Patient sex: M
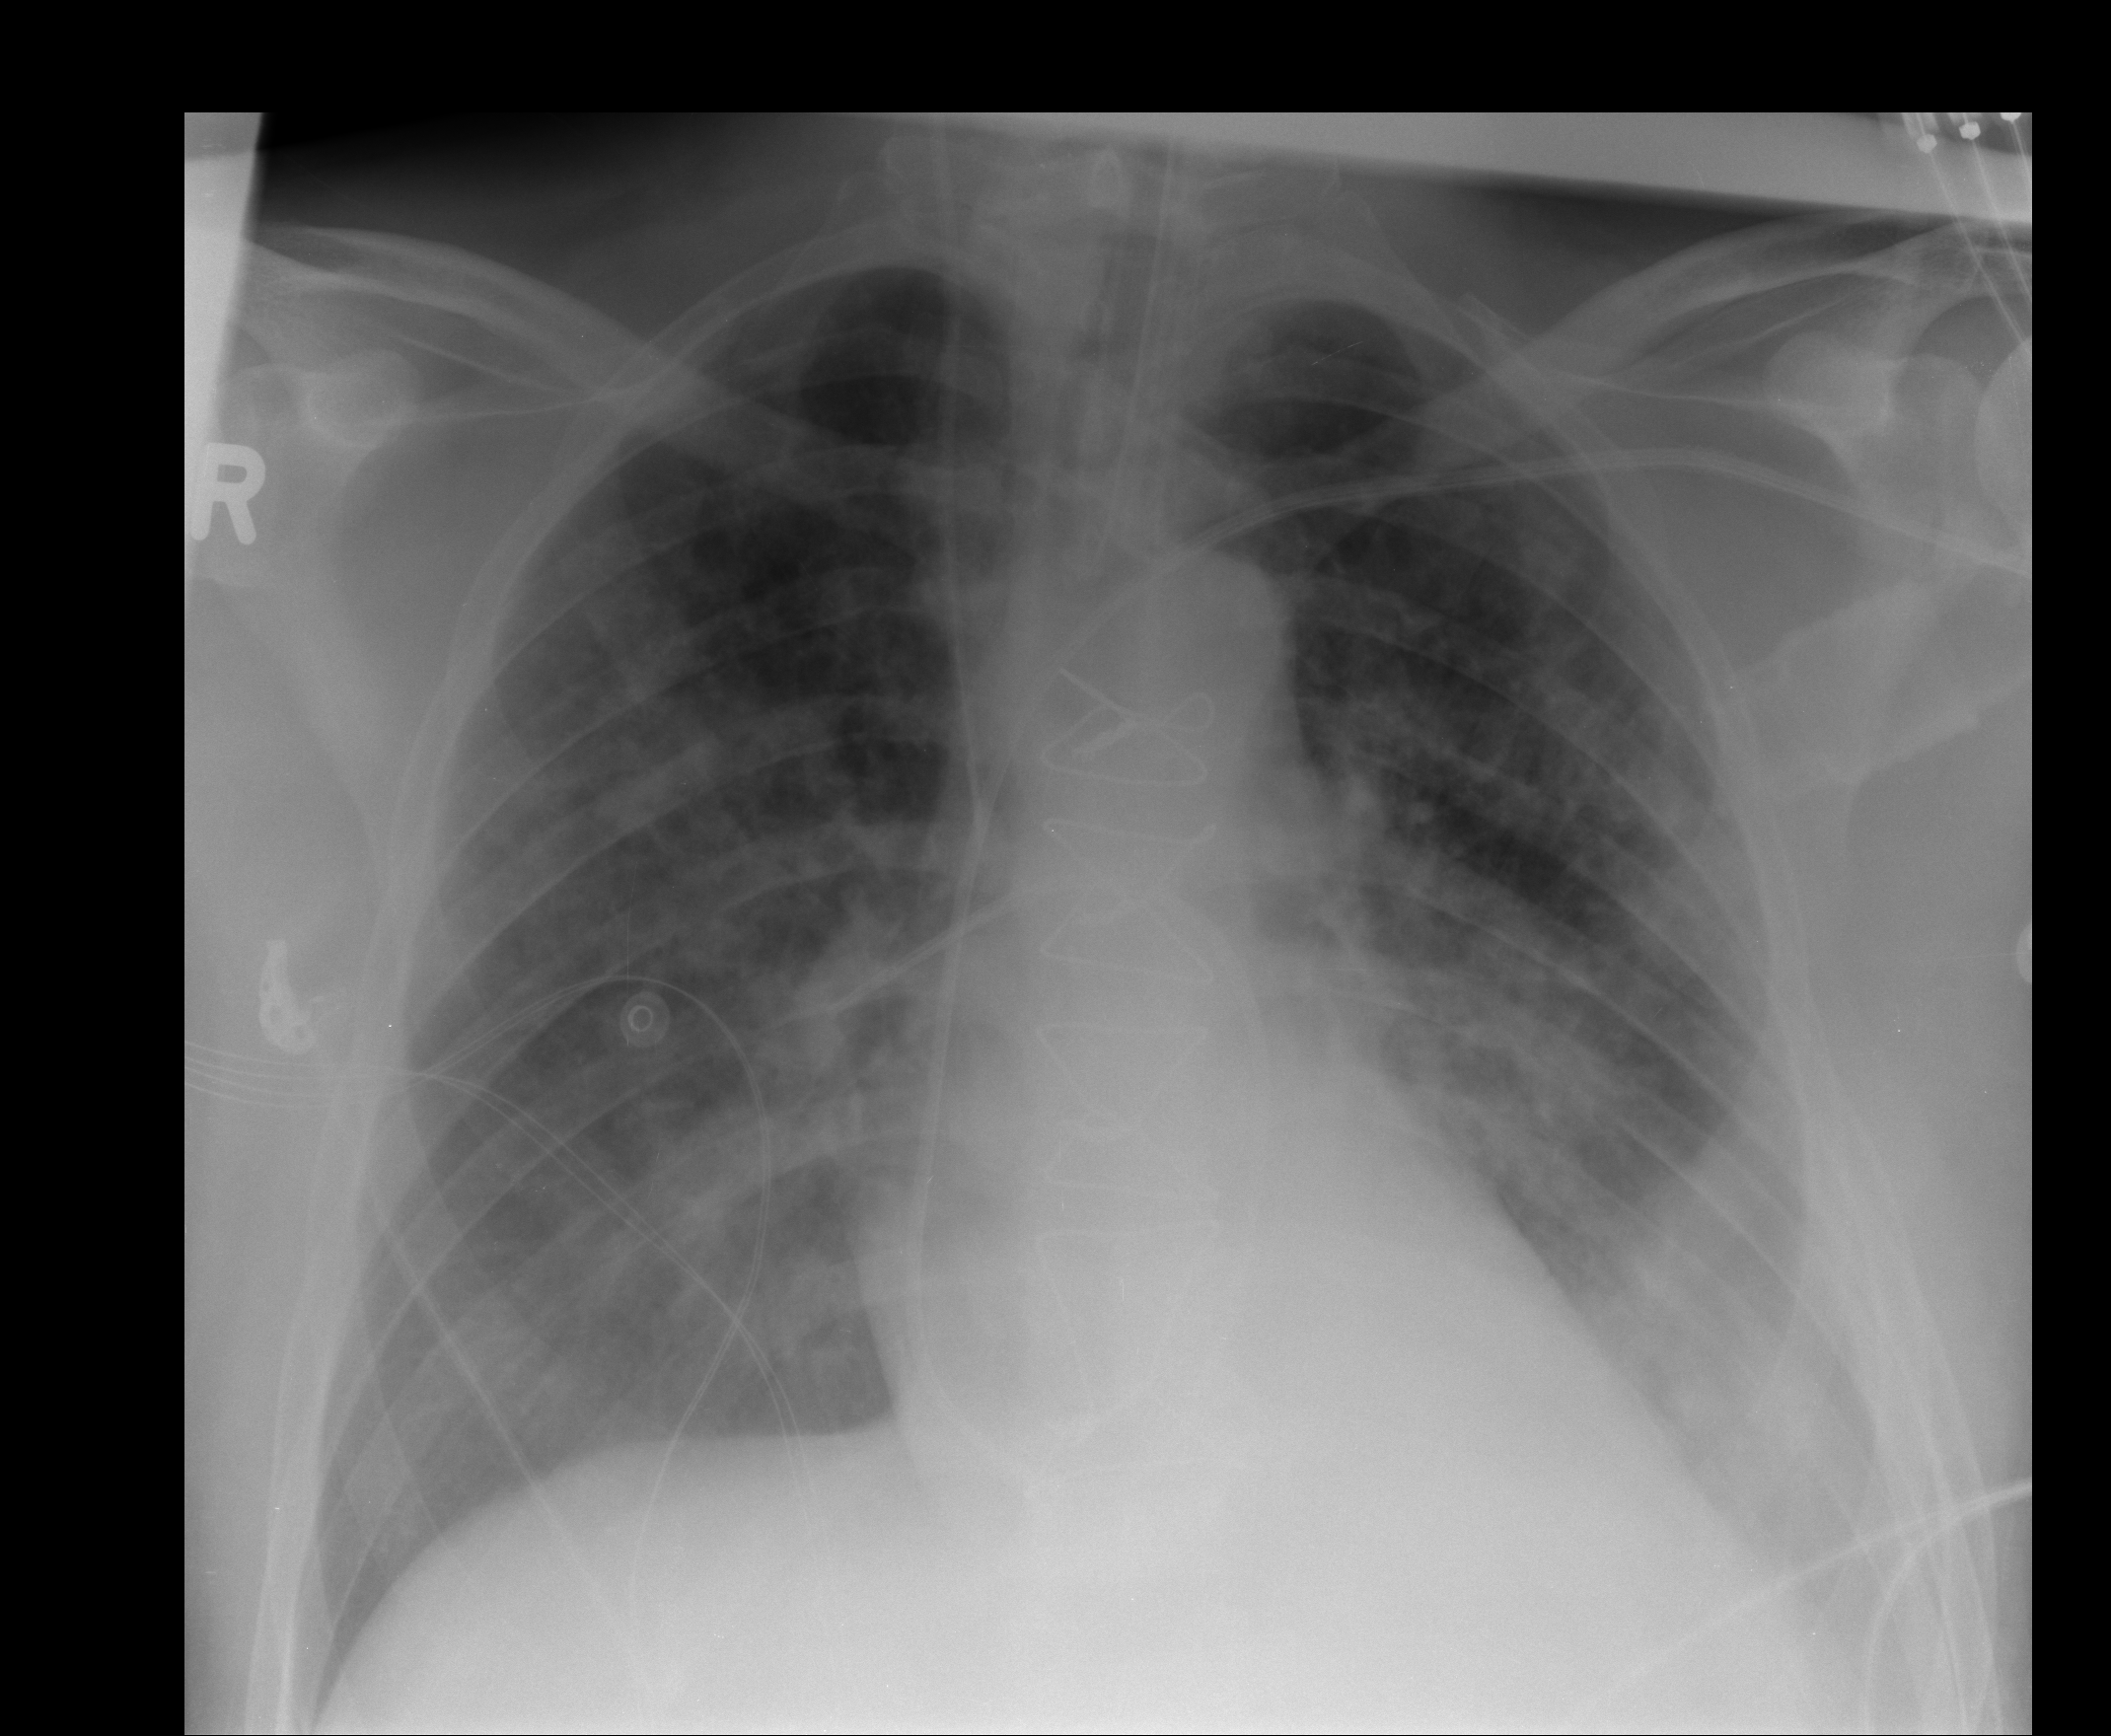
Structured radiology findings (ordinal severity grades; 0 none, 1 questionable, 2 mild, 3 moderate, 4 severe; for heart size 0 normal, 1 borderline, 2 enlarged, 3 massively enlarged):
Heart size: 1
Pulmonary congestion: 2
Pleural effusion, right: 0
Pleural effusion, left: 1
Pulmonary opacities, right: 3
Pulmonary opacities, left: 3
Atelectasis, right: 2
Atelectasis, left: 3